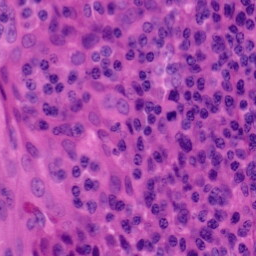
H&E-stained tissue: Tonsil